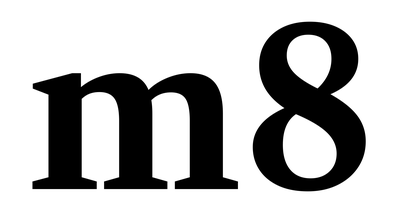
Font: LibreCaslonText_Bold